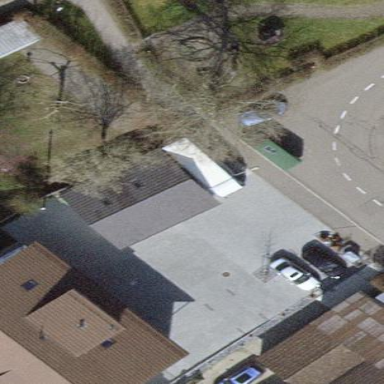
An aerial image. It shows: Group of garages.